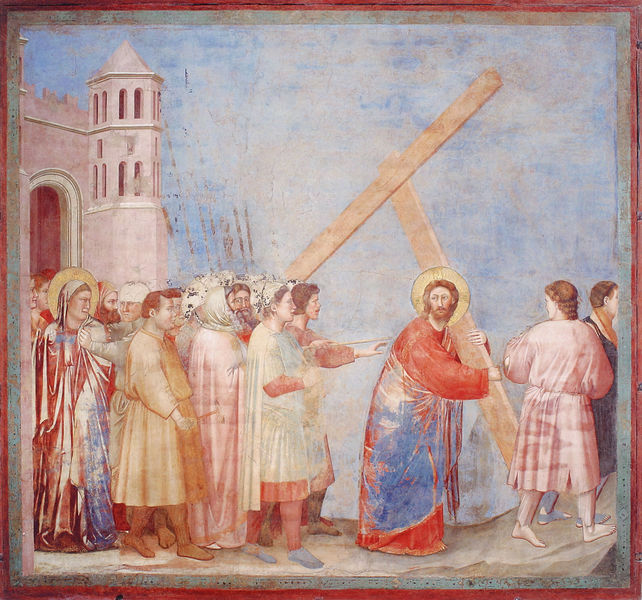
Titel: Arenakapelle / Scrovegni-Kapelle
Künstler: Giotto di Bondone
Standort: Padua, Arenakapelle (EU - I - Venetien)
Schlagwörter: blau, hand, menschen, ocker, stadt, frau, männer, rot, weg, leute, bart, kappe, stein, tod, tot, tragen, gewand, gold, gewänder, rosa, turm, beine, italien, faltenwurf, tor, kreuz, stadttor, heiligenschein, christus, jesus, kreuzigung, kreuzzug, staft, balu, fresko, jünger, maria, jerusalem, schuld, freske, apostel, giotto, kreuzweg, kreuztragung, statt, gewaänder, trecento, heuchler, kreuztragen